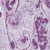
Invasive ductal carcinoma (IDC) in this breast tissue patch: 1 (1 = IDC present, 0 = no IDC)